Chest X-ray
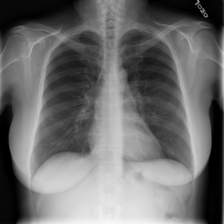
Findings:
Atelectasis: negative
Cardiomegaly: negative
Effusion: negative
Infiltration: negative
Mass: negative
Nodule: negative
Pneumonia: negative
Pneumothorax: negative
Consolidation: negative
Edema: negative
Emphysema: negative
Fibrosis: negative
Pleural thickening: negative
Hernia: negative